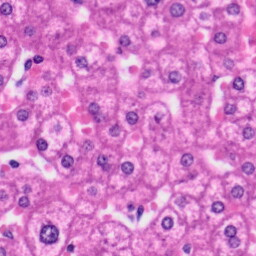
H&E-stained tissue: Liver